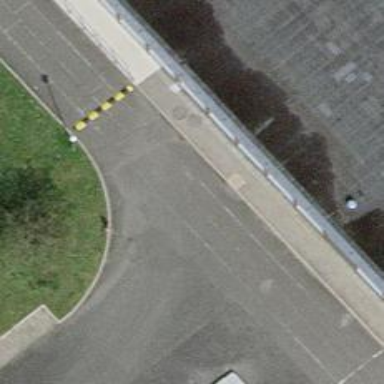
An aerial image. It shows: Pedestrian path with asphalt surface.